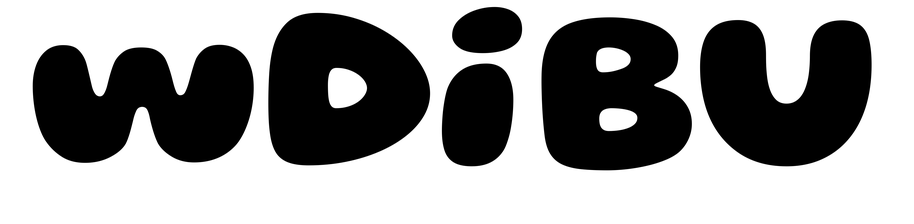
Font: Gluten_ExtraBold